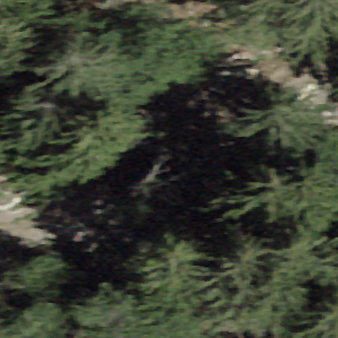
Label: other